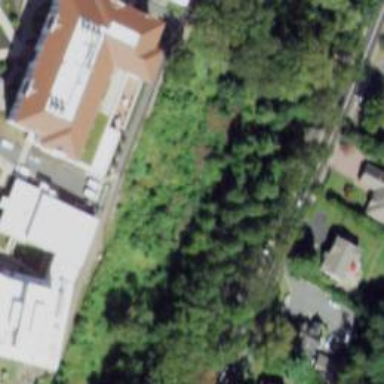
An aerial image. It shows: View of university building.